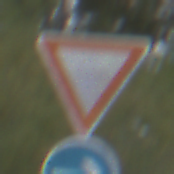
Verkehrszeichen: VorfahrtGewaehren
Zusatzzeichen unten: VorgeschriebeneFahrtrichtungHierRechts
Umgebung: Outdoor, Suburban
Tageszeit: Midday
Wetter: Overcast
Licht: Natural
Jahreszeit: NotSpecified
Kontrast: LowContrast